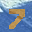
Label: 7